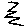
Label: zigzag